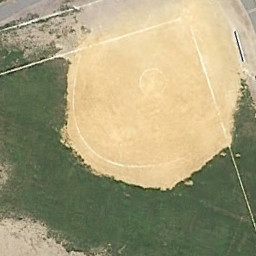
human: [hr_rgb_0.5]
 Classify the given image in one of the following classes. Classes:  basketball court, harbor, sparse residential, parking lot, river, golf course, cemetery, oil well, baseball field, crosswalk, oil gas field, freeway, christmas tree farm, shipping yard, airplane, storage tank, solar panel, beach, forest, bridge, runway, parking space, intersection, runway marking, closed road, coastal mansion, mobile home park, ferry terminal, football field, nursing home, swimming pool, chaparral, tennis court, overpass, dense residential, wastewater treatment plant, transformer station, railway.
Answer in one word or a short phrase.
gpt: baseball field